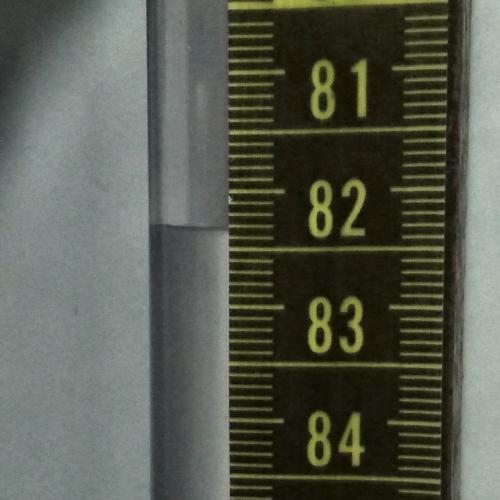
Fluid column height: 82.3 cm